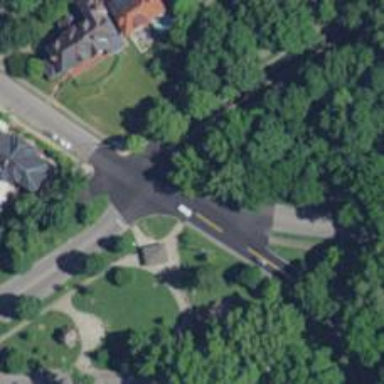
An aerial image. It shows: Marked road crossing.